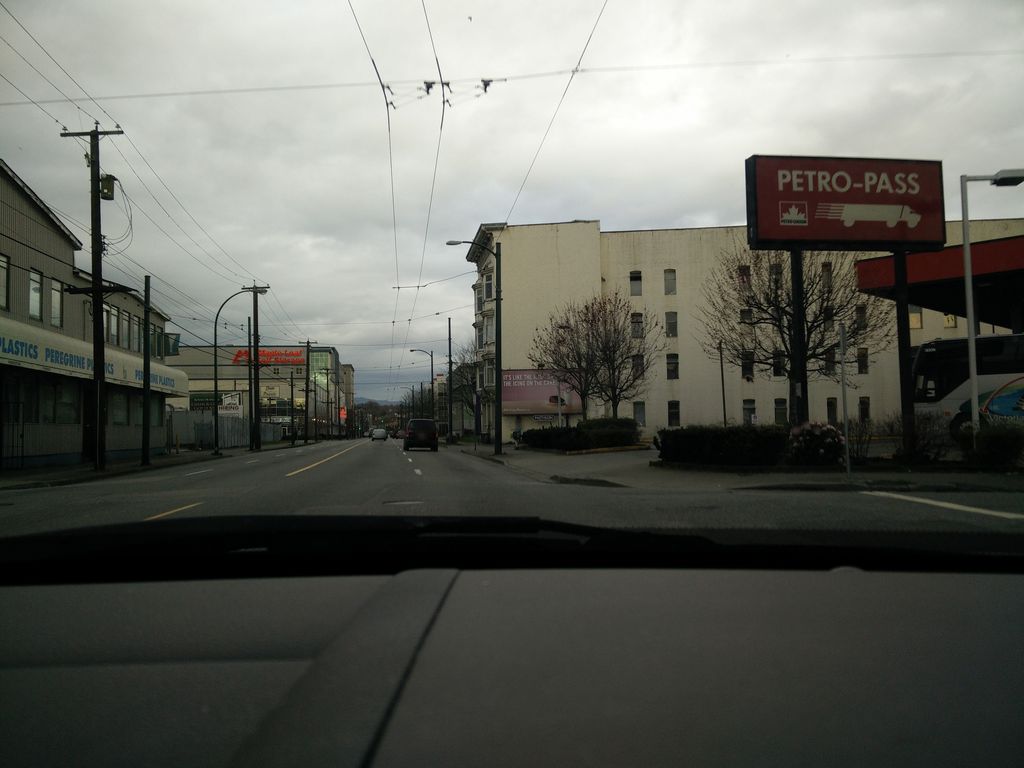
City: vancouver